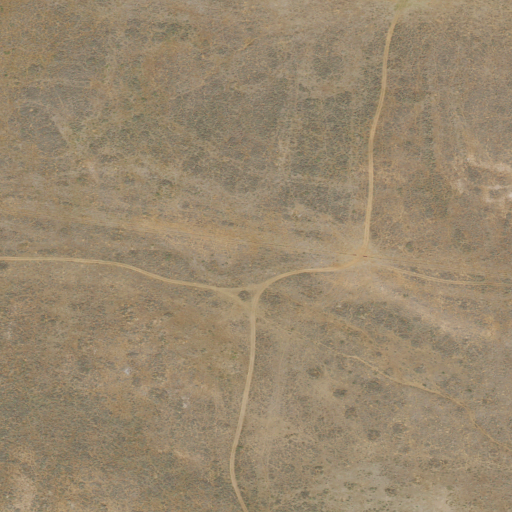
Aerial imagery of valley in Utah named The Valley containing shrub and grassland